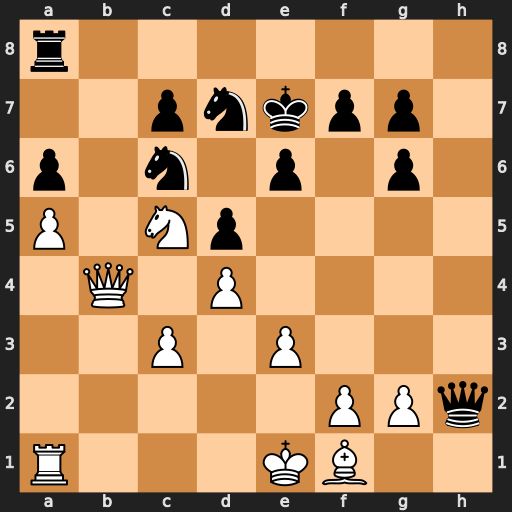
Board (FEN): r7/2pnkpp1/p1n1p1p1/P1Np4/1Q1P4/2P1P3/5PPq/R3KB2
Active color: w
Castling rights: Q
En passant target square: -
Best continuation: Qb7 Ra7 Qxc6